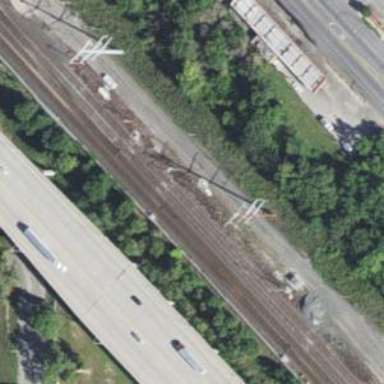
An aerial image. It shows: Railway siding with rails.